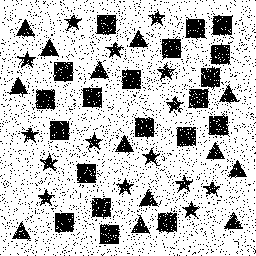
Squares: 20
Triangles: 13
Stars: 15
Total shapes: 48